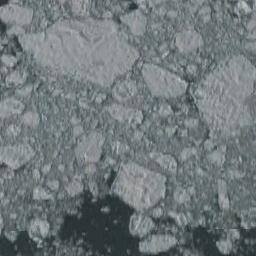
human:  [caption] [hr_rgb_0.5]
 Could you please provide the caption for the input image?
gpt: There are many ice on the deep green sea .

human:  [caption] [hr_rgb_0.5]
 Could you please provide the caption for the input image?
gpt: Sea ice is surrounded by water .

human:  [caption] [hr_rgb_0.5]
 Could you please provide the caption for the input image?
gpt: Countless ice cubes of various sizes are tightly connected into a large piece floating on the deep blue sea and covering the sea .

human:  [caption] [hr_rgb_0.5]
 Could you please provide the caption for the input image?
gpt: A lot of sea ice of different sizes gathers into a sea ice .

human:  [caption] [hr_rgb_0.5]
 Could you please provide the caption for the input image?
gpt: There are many sea ice linked into sheets .